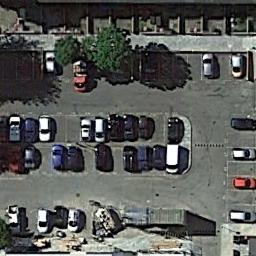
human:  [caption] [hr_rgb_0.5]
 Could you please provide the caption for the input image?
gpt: There is a white building by the parking lot .

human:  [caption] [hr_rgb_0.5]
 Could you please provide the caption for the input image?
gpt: There are some cars on the parking lot .

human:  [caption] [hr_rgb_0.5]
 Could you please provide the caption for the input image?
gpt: There are many cars in the parking lot .

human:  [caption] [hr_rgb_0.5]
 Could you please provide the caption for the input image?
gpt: The parking lot has some neatly arranged cars of different colors .

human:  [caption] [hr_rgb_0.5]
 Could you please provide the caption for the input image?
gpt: There are some cars on the parking lot .